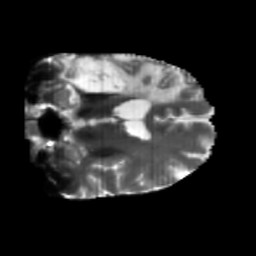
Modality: T2w
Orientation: coronal
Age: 49
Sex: male
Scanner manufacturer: siemens
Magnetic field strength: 3 T
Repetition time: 5.47 s
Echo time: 0.0854 s